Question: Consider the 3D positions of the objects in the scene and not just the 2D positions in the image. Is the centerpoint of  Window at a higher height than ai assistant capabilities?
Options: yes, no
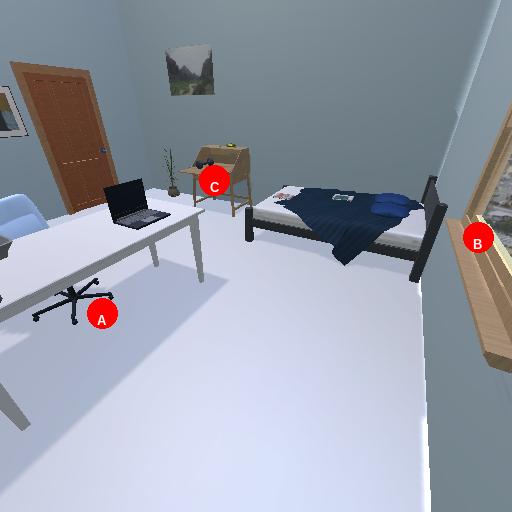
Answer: yes